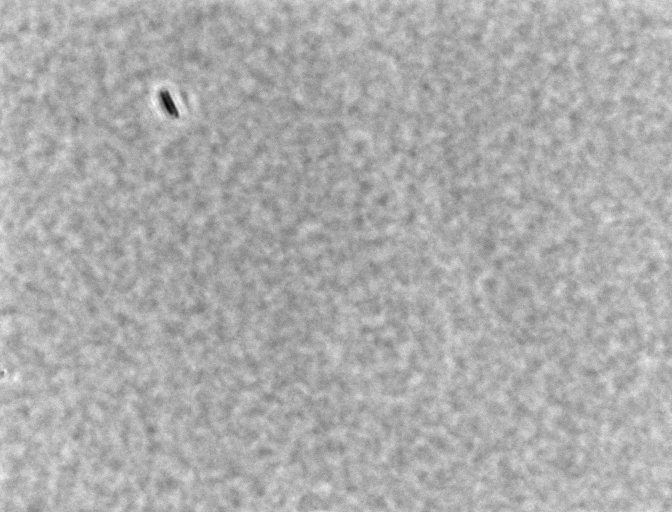
Bacillus coagulans